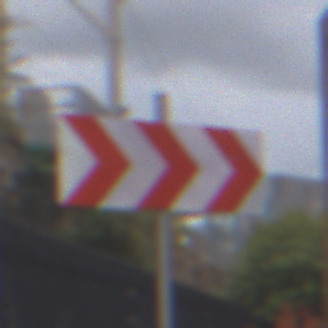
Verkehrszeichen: RichtungstafelnInKurvenGrossLinks
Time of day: MorningAfternoon
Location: Outdoor (Urban)
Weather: Overcast
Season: NotSpecified
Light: Natural